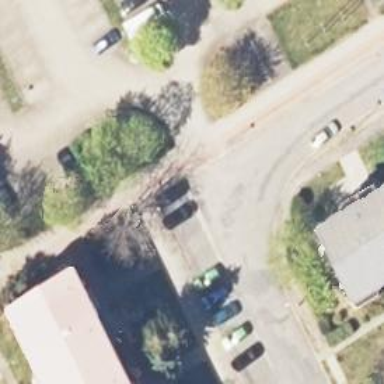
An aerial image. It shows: Smooth asphalt road in residential area.